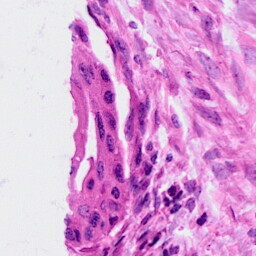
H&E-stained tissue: Cervix